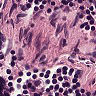
Metastatic tissue present: no